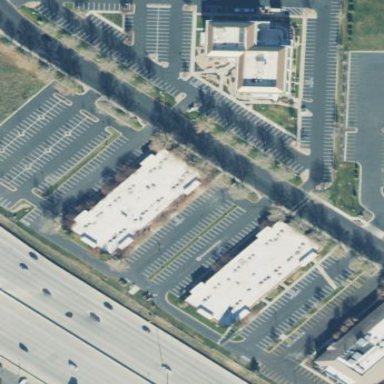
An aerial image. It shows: Commercial building.